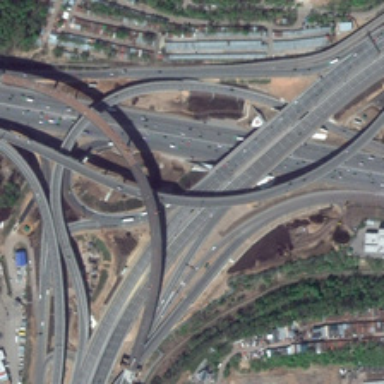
Many green trees are near a viaduct with many cars .